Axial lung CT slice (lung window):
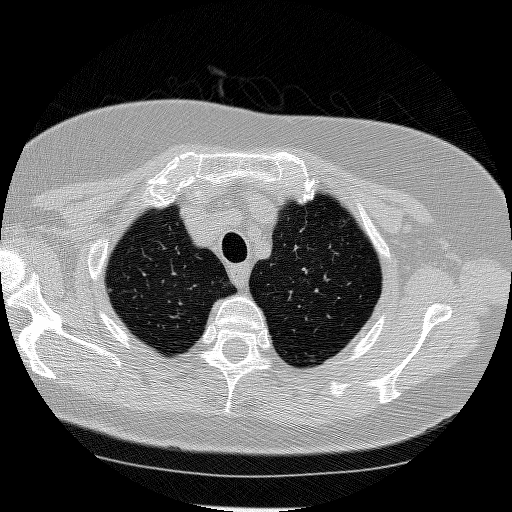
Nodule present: no